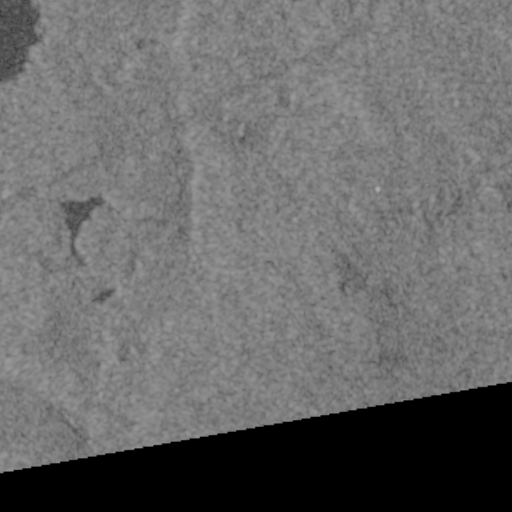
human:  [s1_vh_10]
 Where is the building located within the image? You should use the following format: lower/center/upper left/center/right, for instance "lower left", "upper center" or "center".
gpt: The building is located in the upper left of the image.
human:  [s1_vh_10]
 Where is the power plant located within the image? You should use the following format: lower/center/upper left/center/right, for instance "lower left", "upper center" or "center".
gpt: There is no power plant in the image.

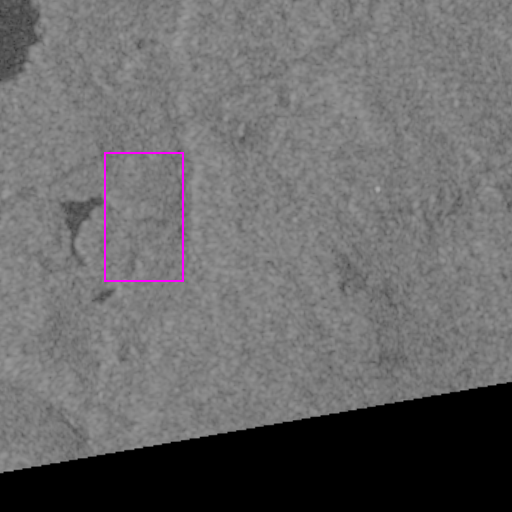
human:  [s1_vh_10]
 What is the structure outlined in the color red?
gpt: There is no red outline.
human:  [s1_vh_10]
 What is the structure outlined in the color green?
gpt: There is no structure outlined in green.